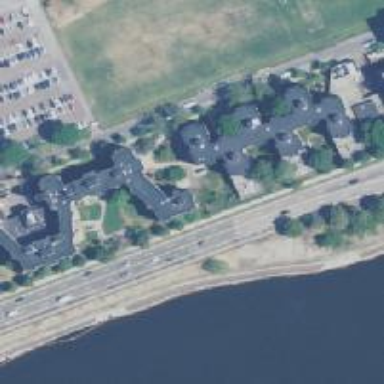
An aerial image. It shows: Black-roofed dormitory building on the campus.